Question: My site daisy.camorada.com is running a very slow. The reason that it is running slow is that I am pulling multiple RSS feeds to create each masonry that shows on the page.
My question for you people is basically, How should I structure my site to make it fast, efficient, and scalable?
I have thought about using Code Igniter to put the RSS feeds into a database and then pull from that database anytime the page is refreshed. How would I do this?
Here is a picture of the structure that I am thinking of:

Here is the current PHP code that is pulling the feeds (I know it is VERY messy, sorry):
<URL>
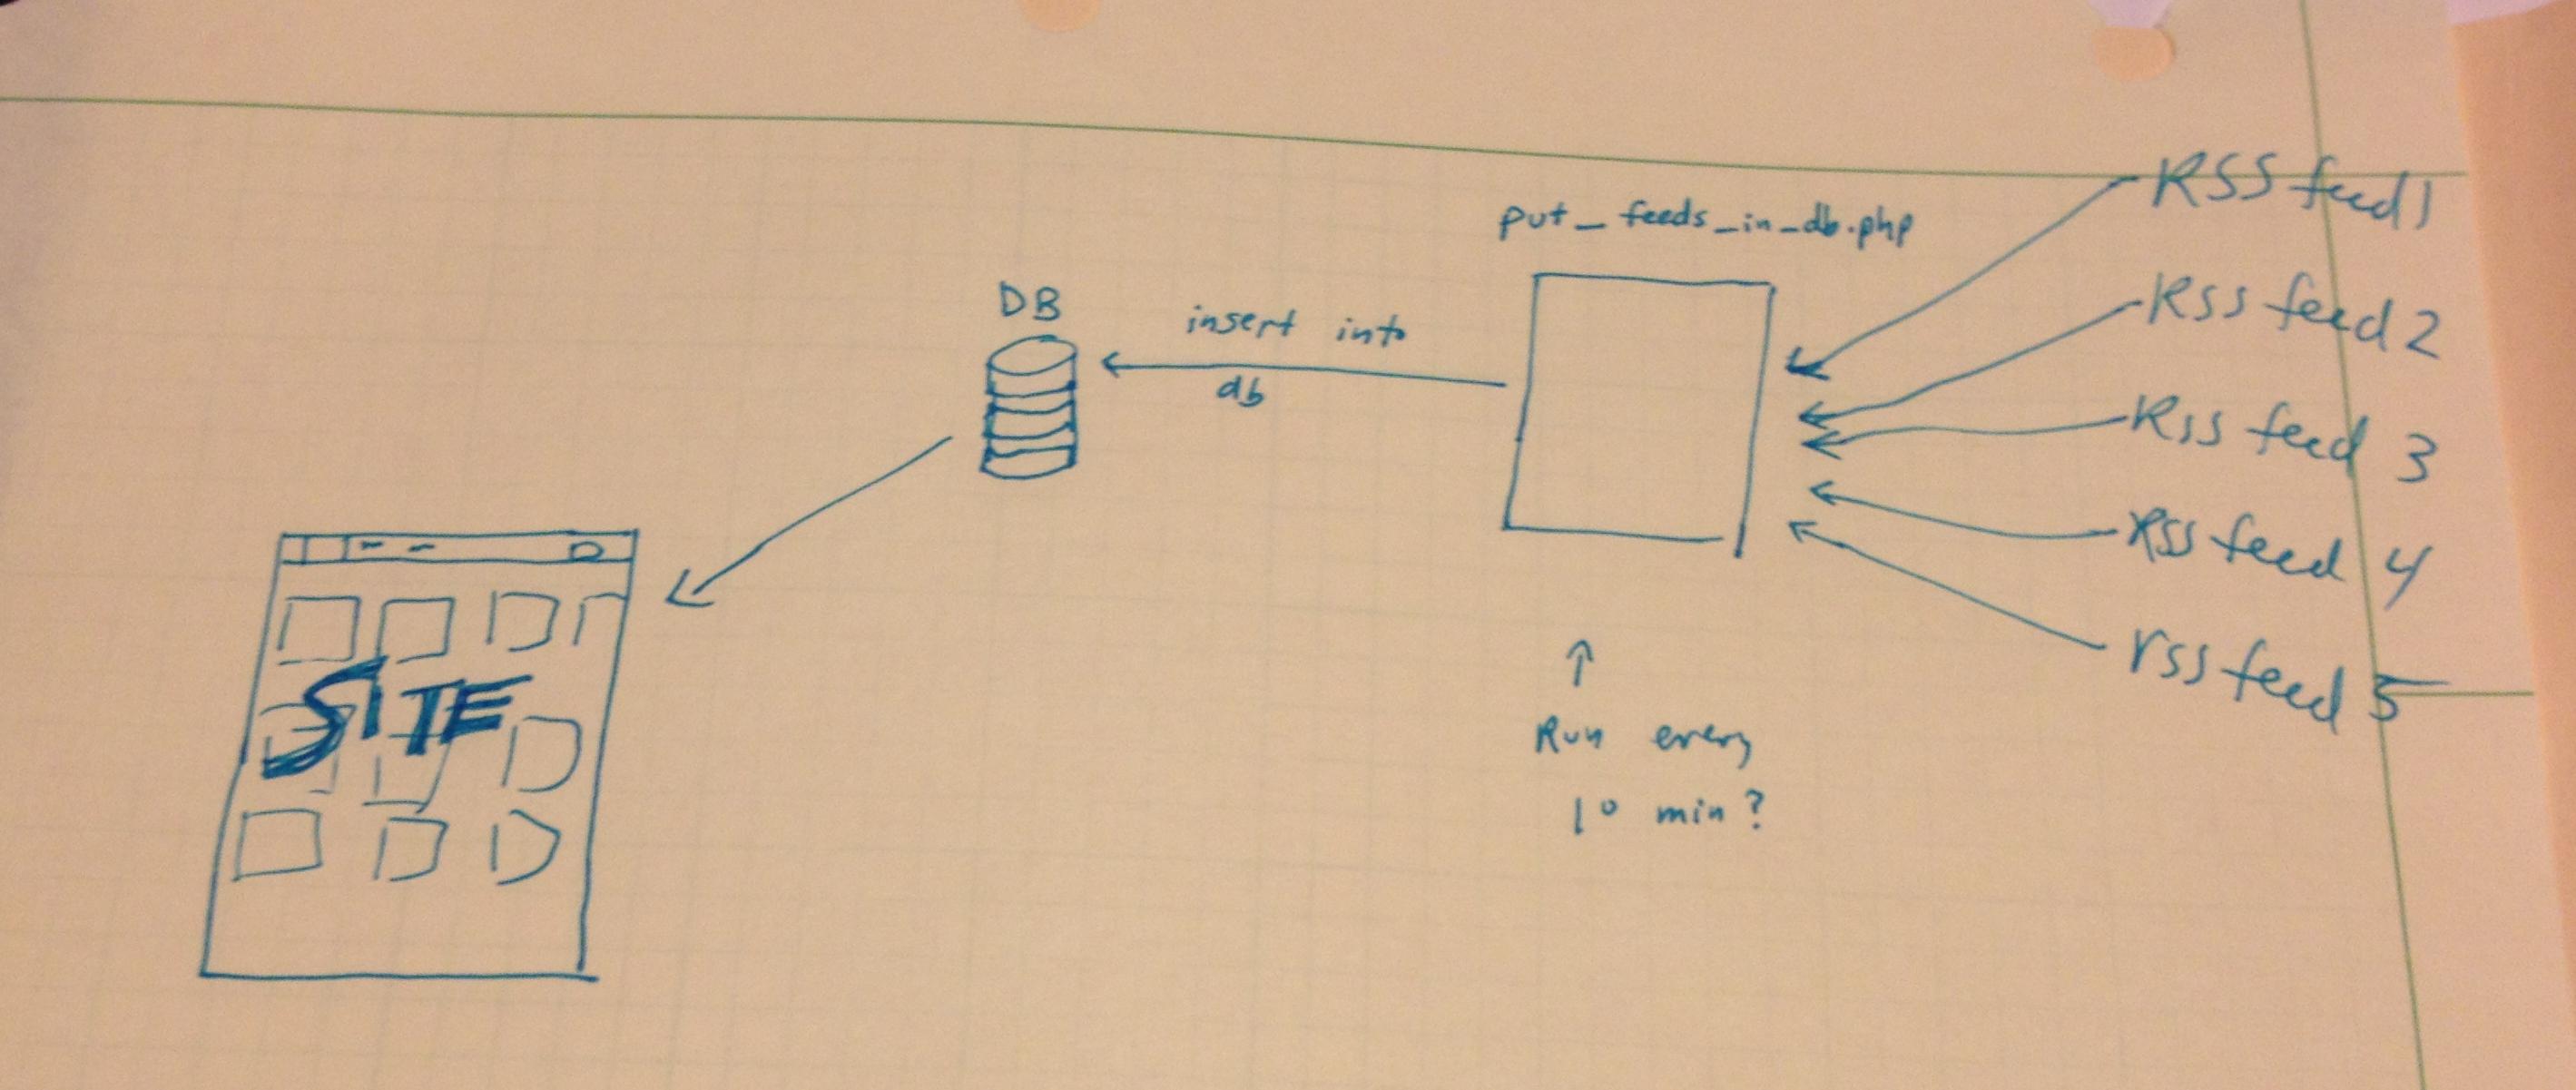
Answer: Heres how you can cache your feeds onto your file system, no db required, and pull from there for a curtain amount of time, it will considerably speed up your app. Perhaps its of some interest.
'''
<?php
//Have a list of feeds
$feeds = array(
'http://rss.cnn.com/rss/cnn_topstories.rss',
'http://api.twitter.com/1/statuses/user_timeline.rss?screen_name=breakingnews',
'http://www.nytimes.com/services/xml/rss/nyt/pop_top.xml',
'http://news.yahoo.com/rss',
);
$cache_for = 3600; //in seconds
$feed_results = array();
/**
* Loop through each feed and check if its age is older then $cache_for
* Grab the feed and store in ./feeds_data
* On next refresh feed is pulled from cache until $cache_for expires
*/
foreach($feeds as $feed){
if(cache(sha1($feed), 'check', null, './feeds_data', $cache_for) == false){
$result = curl_get($feed);
$feed_result[$feed] = cache(sha1($feed), 'put', $result, './feeds_data', $cache_for);
}else{
$feed_result[$feed] = cache(sha1($feed), 'get', null, './feeds_data', $cache_for);
}
}
//Loop through each feed result and render
foreach($feed_result as $result){
render_feed_newz_caption($result);
}
//The curl function, curl is considerably faster then fopen that simplexml_load_file uses
function curl_get($url){
if (!function_exists('curl_init')){
die('Sorry cURL is not installed!');
}
$ch = curl_init();
curl_setopt($ch, CURLOPT_URL, $url);
curl_setopt($ch, CURLOPT_USERAGENT,'Mozilla/5.0 (Windows NT 5.1; rv:5.0) Gecko/20100101 Firefox/5.0 Firefox/5.0');
curl_setopt($ch, CURLOPT_HEADER, 0);
curl_setopt($ch, CURLOPT_RETURNTRANSFER, true);
curl_setopt($ch, CURLOPT_TIMEOUT, 10);
curl_setopt($ch, CURLOPT_ENCODING,'gzip,deflate');
curl_setopt($ch, CURLOPT_AUTOREFERER,true);
$output = curl_exec($ch);
curl_close($ch);
return $output;
}
function cache($key, $do, $result=null, $storepath, $cacheTime=86400){
switch($do){
case "check":
if(file_exists($storepath.'/'.sha1($key).'.php')){
if((time() - $cacheTime < filemtime($storepath.'/'.sha1($key).'.php'))){
return true;
}
return false;
}else{
return false;
}
break;
case "put":
//Compress
$compressed = gzdeflate($result, 9);
$compressed = gzdeflate($compressed, 9);
file_put_contents($storepath.'/'.sha1($key).'.php', base64_encode($compressed));
return $result;
break;
case "get":
$cache = base64_decode(file_get_contents($storepath.'/'.sha1($key).".php"));
//De-compress
$compressed = gzinflate($cache);
$compressed = gzinflate($compressed);
return $compressed;
break;
default:
return false;
break;
}
}
//Function to wrap your parse
function render_feed_newz_caption($feed){
//load XML string!
$xml = simplexml_load_string($feed);
libxml_use_internal_errors(true);
if(isset($xml->channel->item))
foreach($xml->channel->item as $YODEL){
$title = $YODEL->title;
$description = $YODEL->description;
$link = $YODEL->link;
$pubDate = $YODEL->pubDate; //should be able to use Rutgers pubDate to sort newest.... get a better Drudge feed to do the same
$image = $YODEL->image;
//echo"<div class ='masonry_item' style='background: #FFFFFF;'><a href='". $link ."'>" . "RUT: " . $pubDate . "<br />" . $title . "</a> <!--" . $description . "--></div> <br>";
echo "
<div class='box'>
<div class ='newz_caption' style='background: #FFFFFF;'>
<h3>" . $title . "</h3>
<h5>CNN: " . $pubDate . "</h5>
<p> " . $description . " </p>
<p>
<a class='btn btn-primary' href='" . $link . "'> Source </a>
<a class='btn' href='#'>Thumbs Up </a>
</p>
</div>
</div>
<br>";
}
}
?>
'''